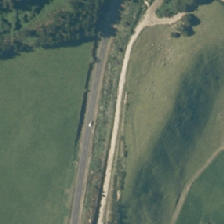
Land cover: grose_broom